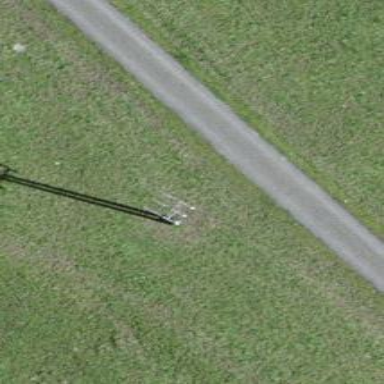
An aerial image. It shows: Minor power line.